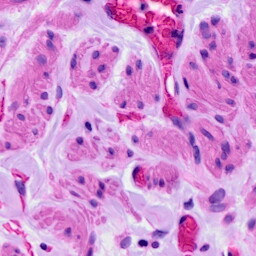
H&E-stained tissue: Ovarian